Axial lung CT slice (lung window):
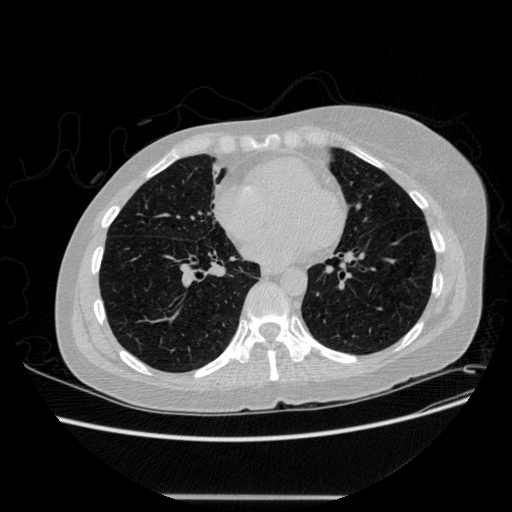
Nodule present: no